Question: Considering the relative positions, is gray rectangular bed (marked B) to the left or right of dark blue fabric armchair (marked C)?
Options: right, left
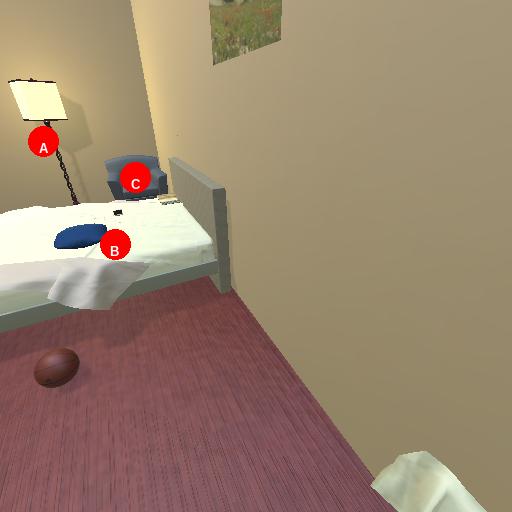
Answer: right